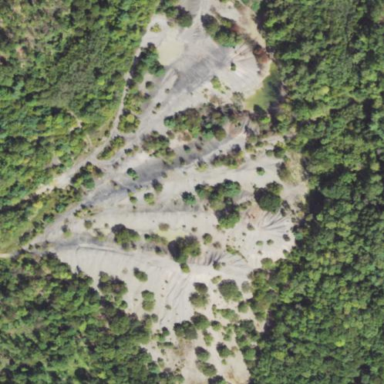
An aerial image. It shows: Slag heap landfill.